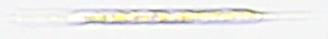
Label: Rhizosolenia